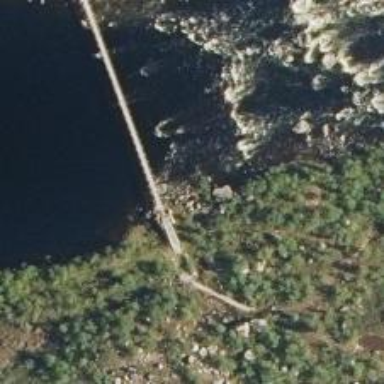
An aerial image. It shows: Bridge supported by pylons.